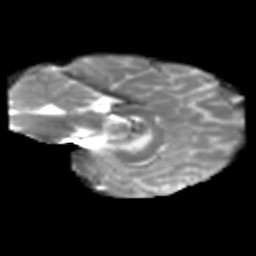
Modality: T2w
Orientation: sagittal
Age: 44
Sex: female
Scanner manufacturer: siemens
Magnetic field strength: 3 T
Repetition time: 1.8 s
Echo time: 0.07 s